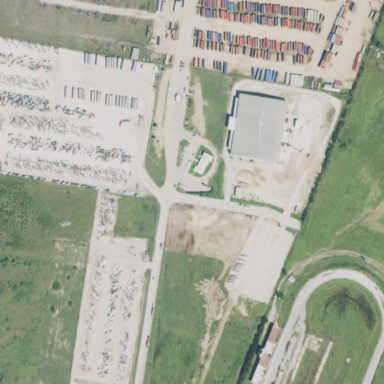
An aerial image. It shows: Industrial area.